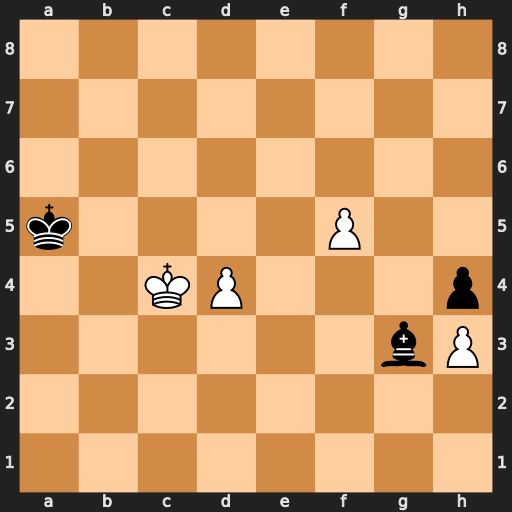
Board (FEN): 8/8/8/k4P2/2KP3p/6bP/8/8
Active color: w
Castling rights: -
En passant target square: -
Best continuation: Kc5 Bf2 f6 Be3 f7